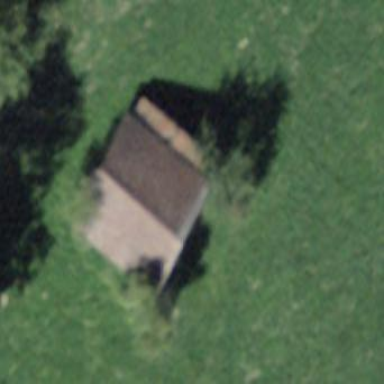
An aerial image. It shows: Rural barn.